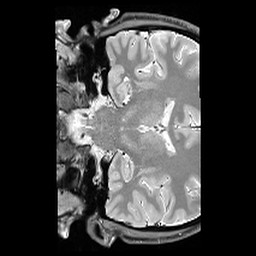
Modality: PDw
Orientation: coronal
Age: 26
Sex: male
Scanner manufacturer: siemens
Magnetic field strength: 3 T
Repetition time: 6.49 s
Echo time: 0.016 s